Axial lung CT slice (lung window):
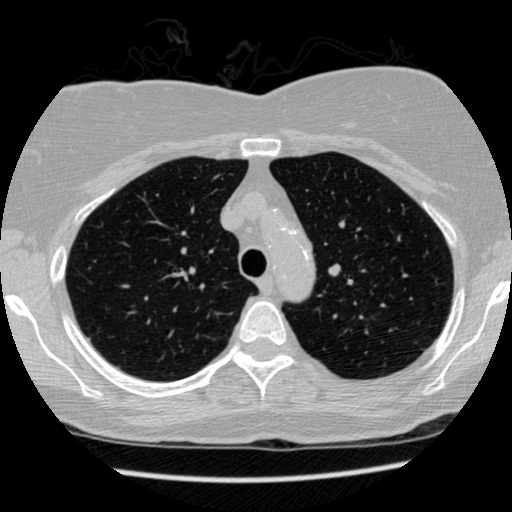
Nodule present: no